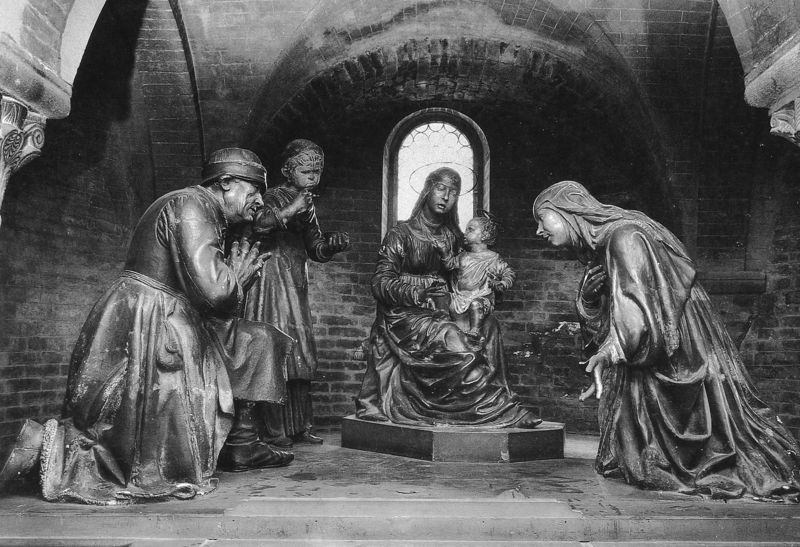
Titel: Anbetung des Kindes
Künstler: Guido Mazzoni
Standort: Modena, Dom S. Gimignano (EU - I - Emilia-Romagna)
Schlagwörter: mann, fenster, frau, schwarz, weiss, falten, sockel, kirche, gewand, kind, skulptur, ziegel, figuren, gefaltet, plastik, junge, gewölbe, mauerwerk, jungfrau, knien, beten, heiligenschein, skulpturen, christus, jesus, religiös, heilige, verehrung, maria, madonna, anbetung, hirten, krippe, jeusu